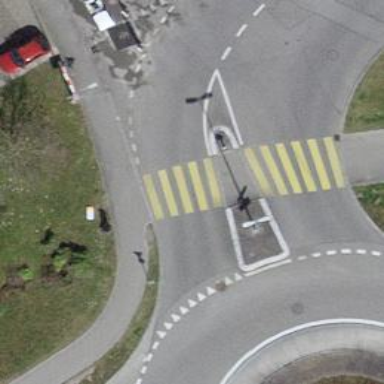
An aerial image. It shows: Uncontrolled zebra crossing with central island.